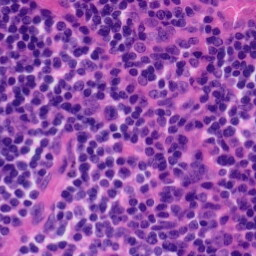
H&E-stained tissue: Tonsil